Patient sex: F
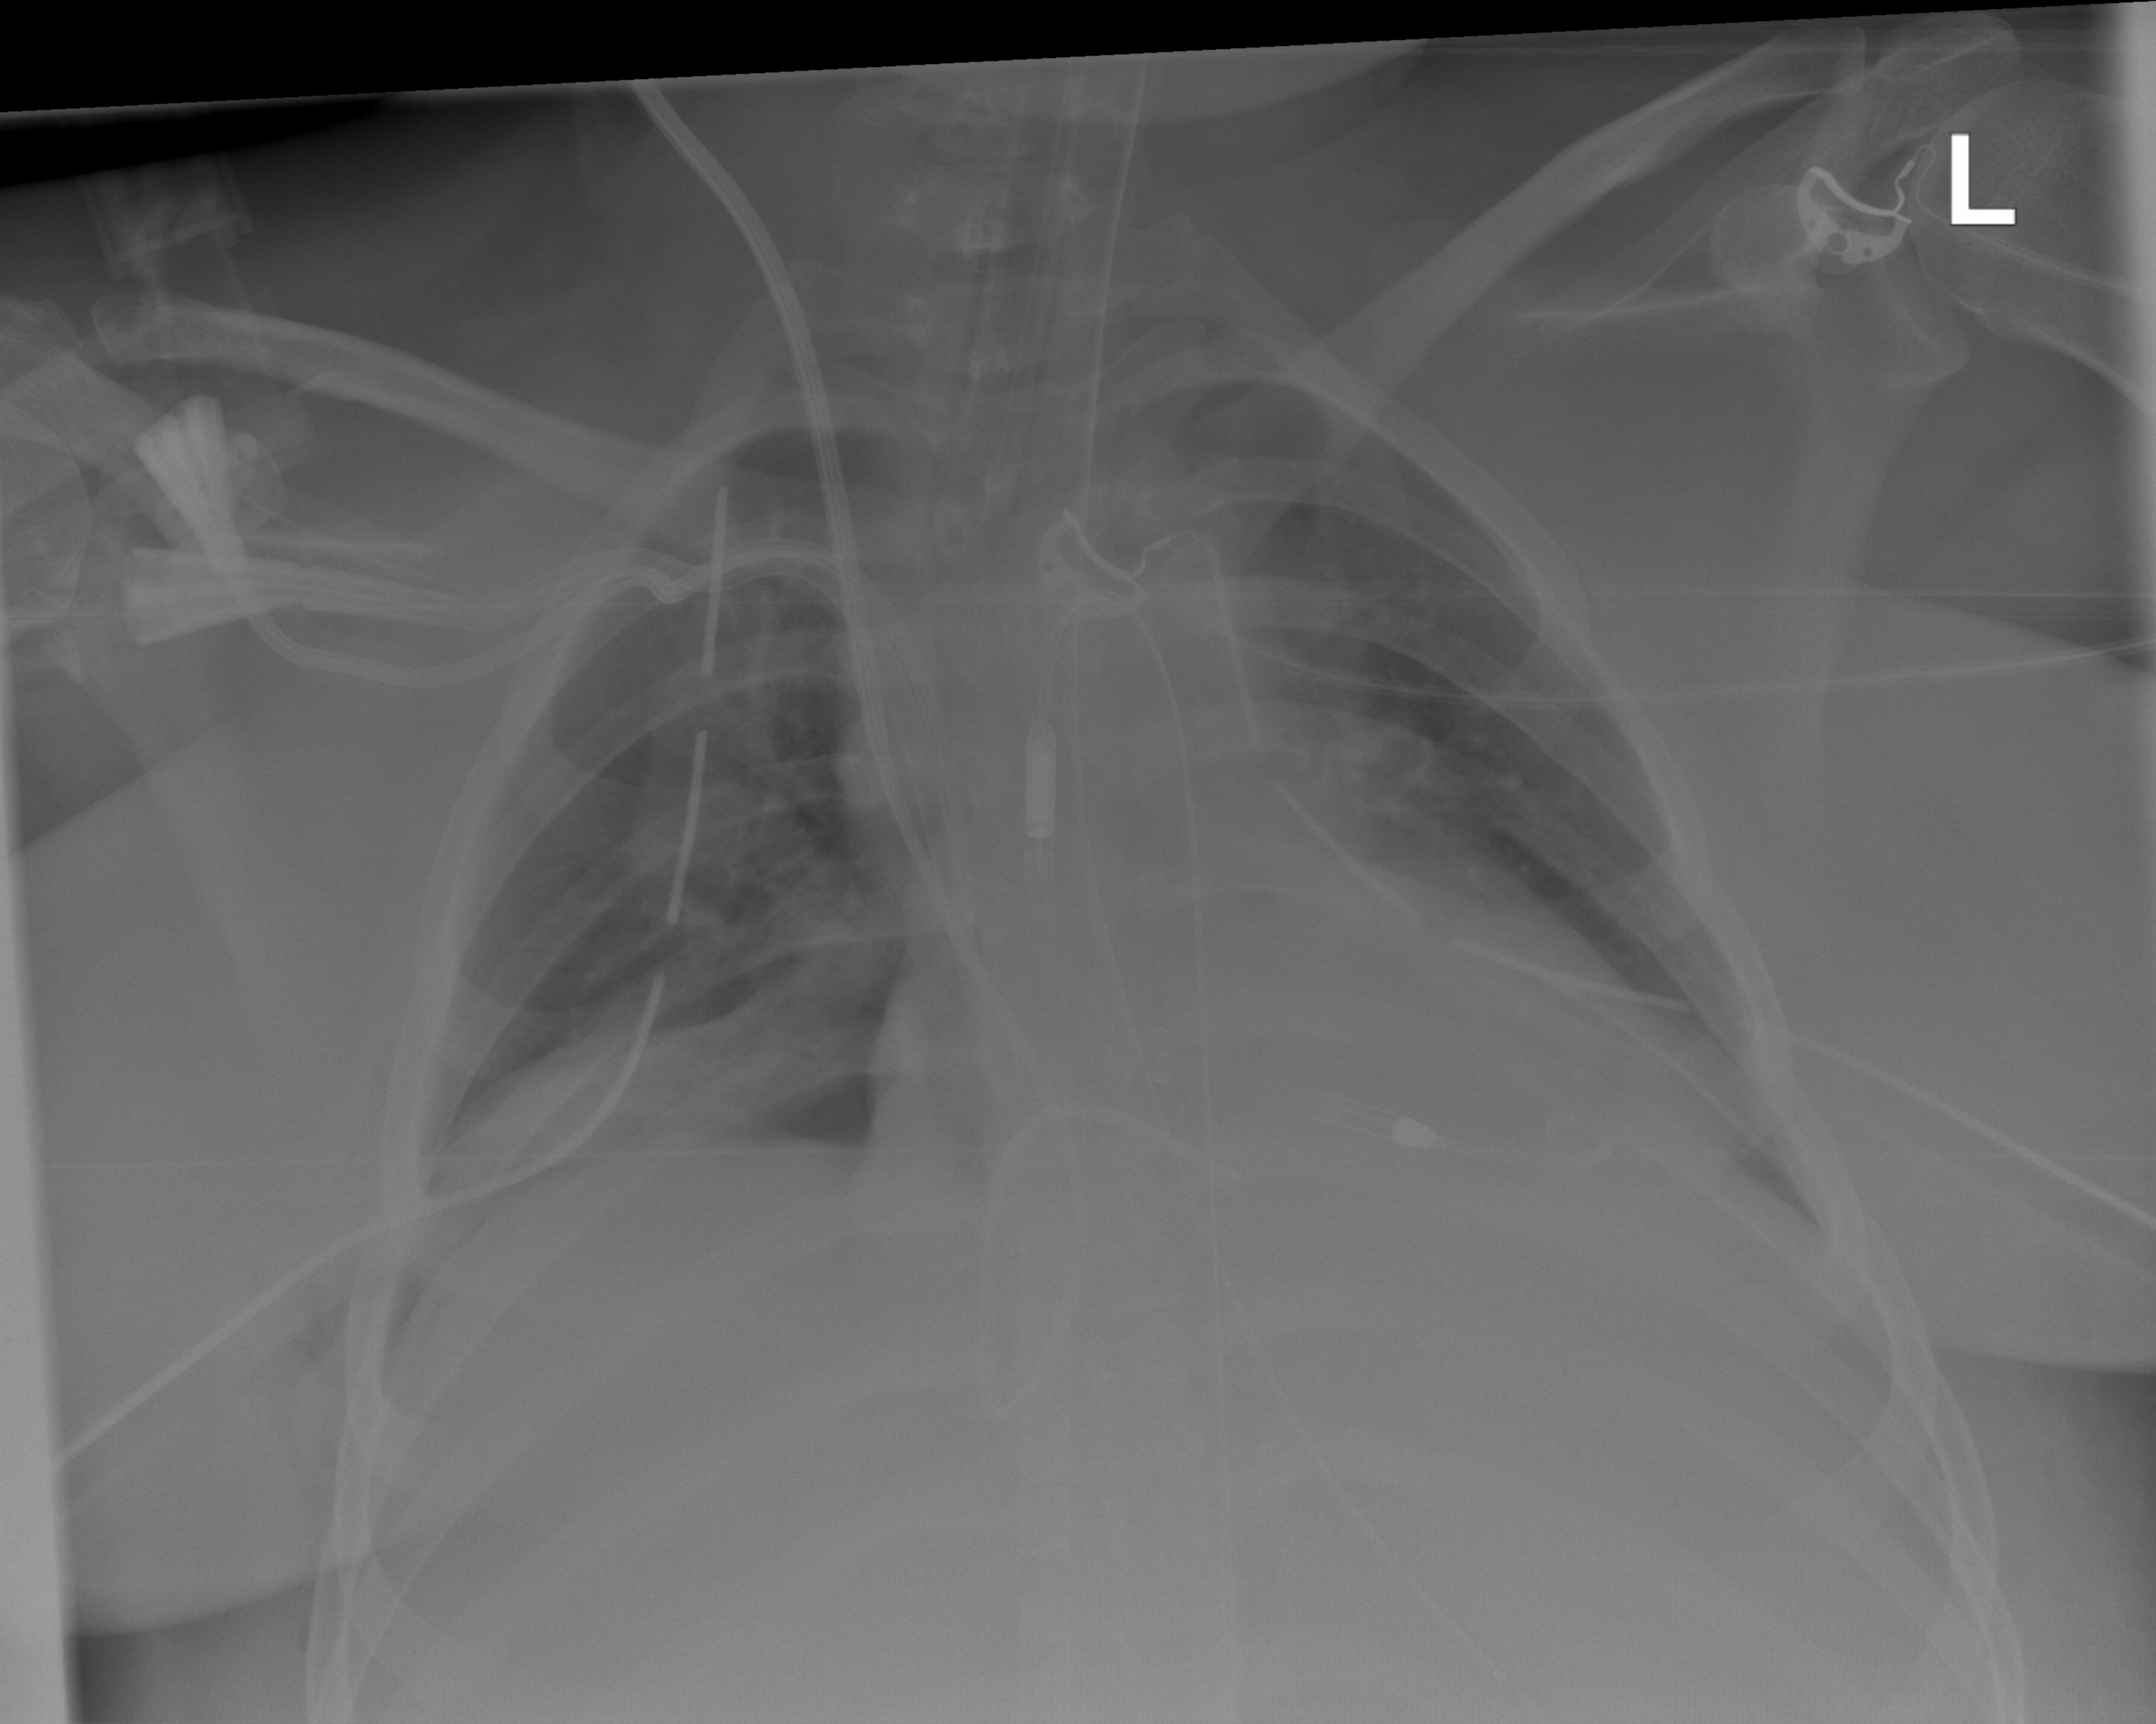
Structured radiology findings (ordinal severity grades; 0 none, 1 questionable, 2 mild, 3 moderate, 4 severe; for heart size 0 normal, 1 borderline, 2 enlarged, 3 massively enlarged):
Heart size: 2
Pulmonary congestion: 0
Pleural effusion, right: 3
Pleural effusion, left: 2
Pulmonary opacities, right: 3
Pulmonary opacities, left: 2
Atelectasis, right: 3
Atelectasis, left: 2